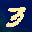
Label: 3